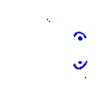
Particle: proton